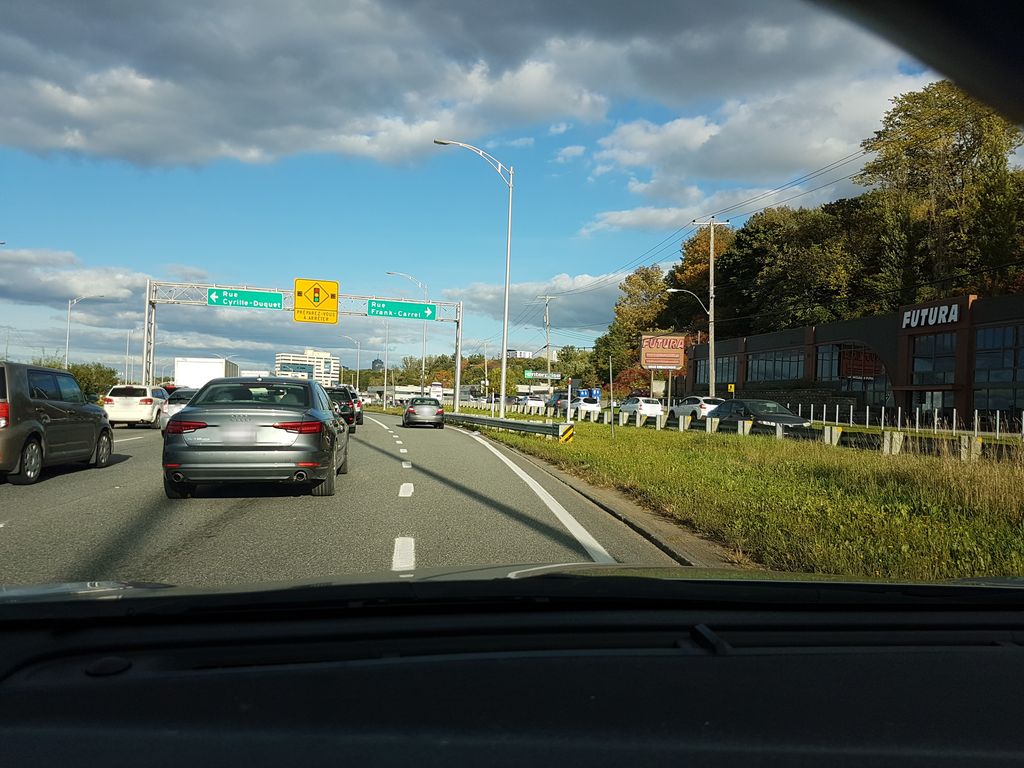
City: quebec_city